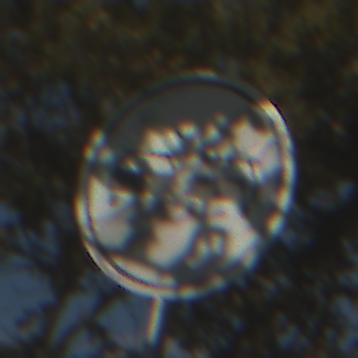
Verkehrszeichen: EndeUeberholverbot
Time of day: MorningAfternoon
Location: Outdoor (Nature)
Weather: PartlyCloudy
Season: NotSpecified
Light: Natural